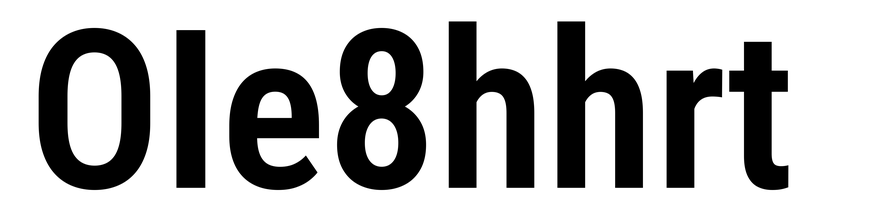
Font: Roboto_Condensed_SemiBold